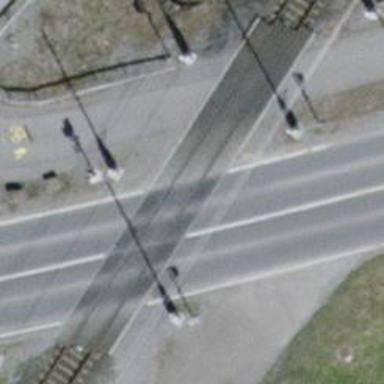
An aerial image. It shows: Single-track railway with electrified contact line. The track type is main.